Question: I have a 'UITableView' that I programatically add to my view. I then load the data from an API, and resize the images to fit it to the width of the current device, and accordingly adjust the height of the image to keep the aspect ration, I then use that height as the height of the cells for my table view.
Here is some code and a screenshot of the result:
This is the image resize code:
'''
+ (UIImage*)imageWithImage:(UIImage *)image convertToWidth:(float)width {
float ratio = image.size.width / width;
float height = image.size.height / ratio;
CGSize size = CGSizeMake(width, height);
UIGraphicsBeginImageContext(size);
[image drawInRect:CGRectMake(0, 0, size.width, size.height)];
UIImage * newimage = UIGraphicsGetImageFromCurrentImageContext();
UIGraphicsEndImageContext();
return newimage;
}
'''
This is in the init method of my custom table view cell:
'''
_imgPicture = [[UIImageView alloc] init];
_imgPicture.contentMode = UIViewContentModeScaleAspectFit;
[self.contentView addSubview:_imgPicture];
'''
This is my 'cellForRowAtIndexPath'
'''
RecipeTableViewCell* cell = [tableView dequeueReusableCellWithIdentifier:@"recipe_cell"];
if(cell == nil)
{
cell = [[RecipeTableViewCell alloc] initWithStyle:UITableViewCellStyleDefault reuseIdentifier:@"recipe_cell"];
}
NSDictionary *dict = [recipeArray objectAtIndex:[indexPath row]];
cell.lblName.text = [dict valueForKey:@"name"];
if([@"data:image/jpg;base64,null" isEqualToString:[NSString stringWithFormat:@"%@,%@",[dict valueForKey:@"pictureType"], [dict valueForKey:@"picture"]]])
{
cell.imgPicture.image = defaultImage;
}
else
{
NSURL *url = [NSURL URLWithString:[NSString stringWithFormat:@"%@,%@",[dict valueForKey:@"pictureType"], [dict valueForKey:@"picture"]]];
NSData *imageData = [NSData dataWithContentsOfURL:url];
UIImage *ret = [UIImage imageWithData:imageData];
CGRect screenRect = [[UIScreen mainScreen] bounds];
CGFloat screenWidth = screenRect.size.width;
cell.imageView.image = [ImageExtension imageWithImage:ret convertToWidth:screenWidth];
}
return cell;
'''

I have tried forcing the 'UIImageView' to be at origin 0, 0 by settings the frame, but that didn't help, I am now thinking that it might be the fact that the image gets resized, and then something in the 'UITableViewCell' breaks, but have no idea what it could be. Some assistance with this will be much appreciated.
Also note I had all this as a storyboard, and it had the exact same result, then I thought let me attempt it programatically and getting the same results.
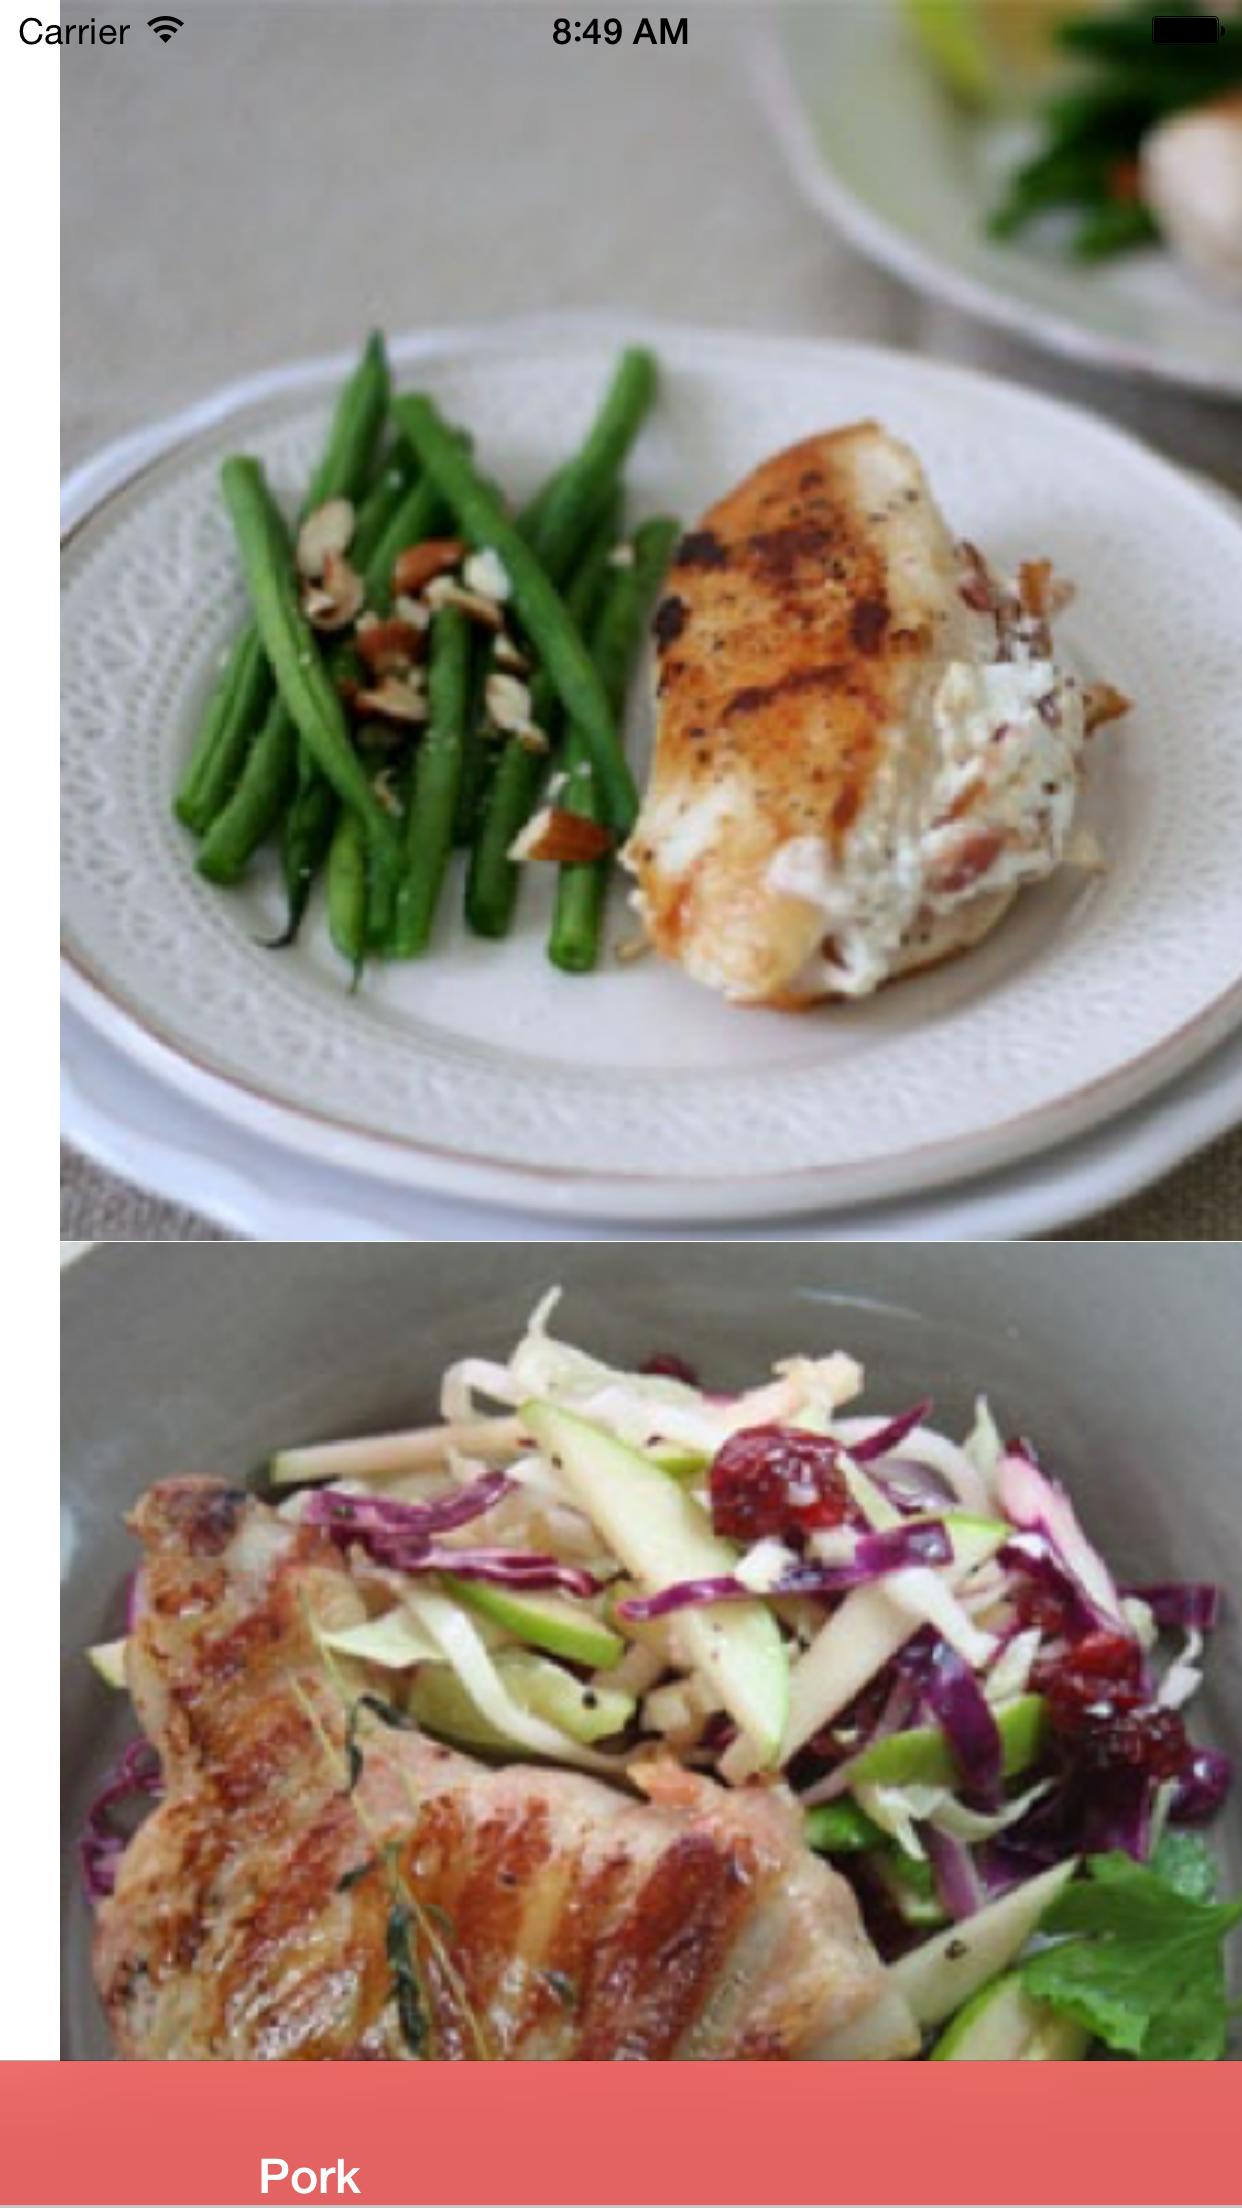
Answer: Change
'''
cell.imageView.image
^^^^^^^^^
'''
to
'''
cell.imgPicture.image
^^^^^^^^^^
'''
This will solve problem...